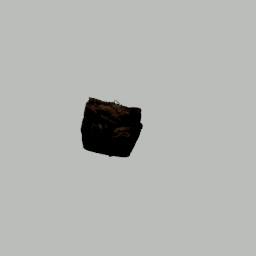
Label: people